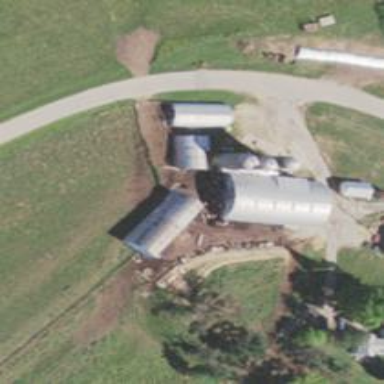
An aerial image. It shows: Silo.